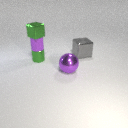
small green metal cylinder behind large purple metal sphere